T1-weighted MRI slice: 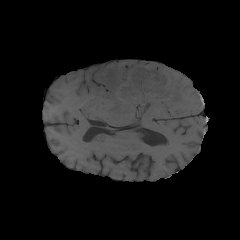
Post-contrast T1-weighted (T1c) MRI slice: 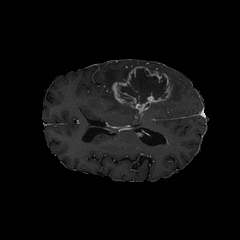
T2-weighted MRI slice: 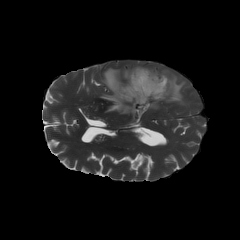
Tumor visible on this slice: yes